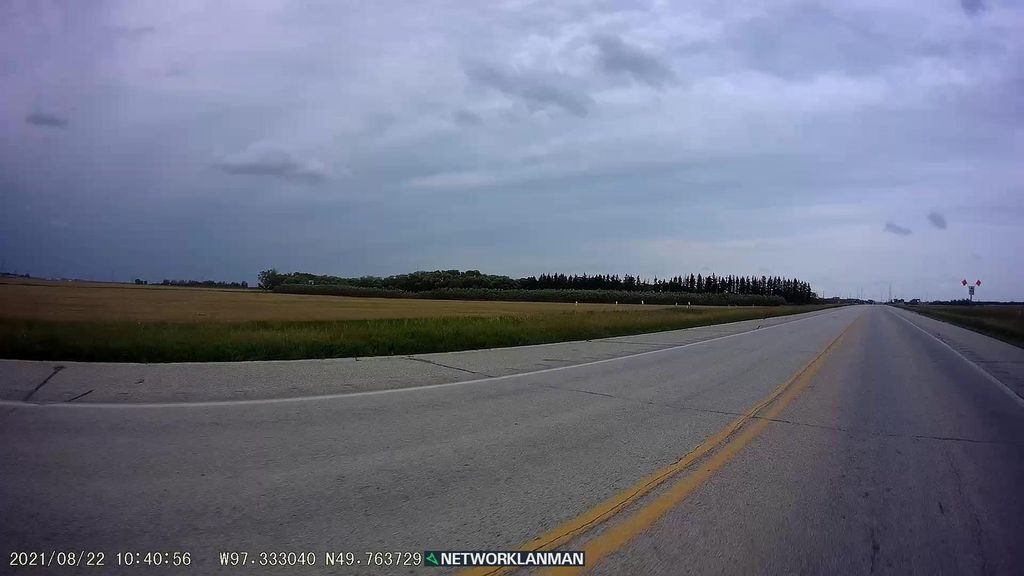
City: winnipeg